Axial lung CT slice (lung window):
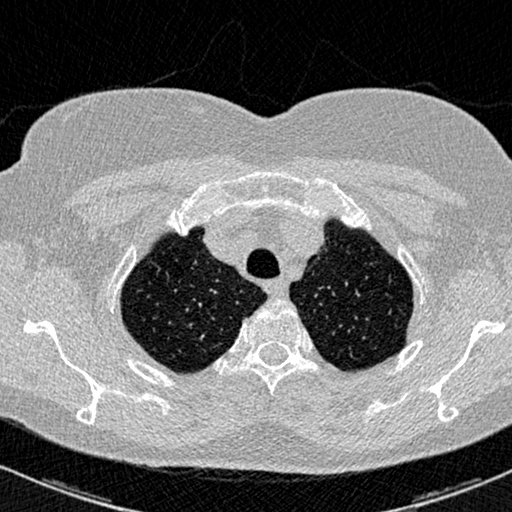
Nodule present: no